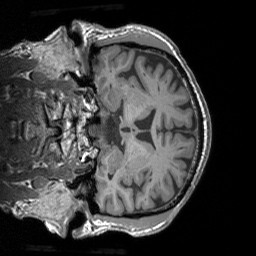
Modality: T1w
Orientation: coronal
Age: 69
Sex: male
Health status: healthy
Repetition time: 1.9 s
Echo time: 0.00252 s